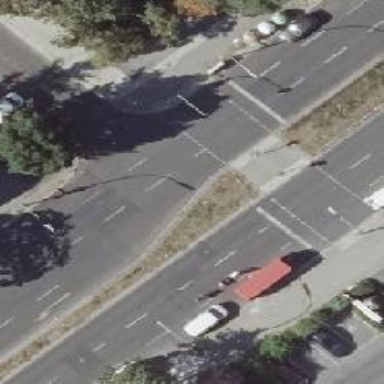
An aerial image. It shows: Footway located on traffic island.